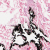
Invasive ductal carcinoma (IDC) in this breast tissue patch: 0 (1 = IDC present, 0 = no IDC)